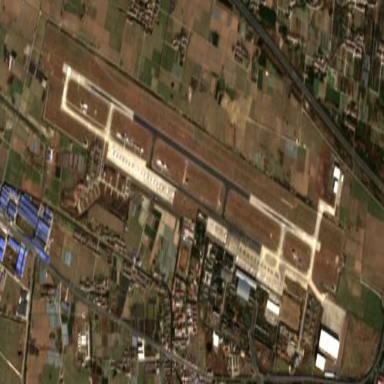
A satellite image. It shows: International airport classified as aerodrome.